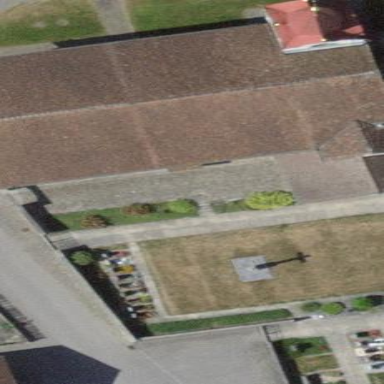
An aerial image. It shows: Church which is place of worship.